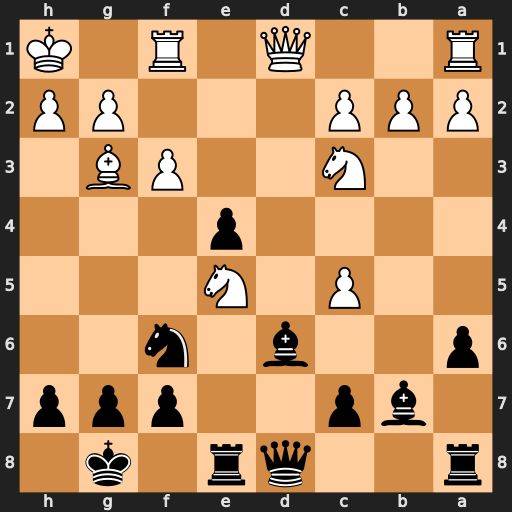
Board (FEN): r2qr1k1/1bp2ppp/p2b1n2/2P1N3/4p3/2N2PB1/PPP3PP/R2Q1R1K
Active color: b
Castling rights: -
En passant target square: -
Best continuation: Bxe5 Qxd8 Raxd8